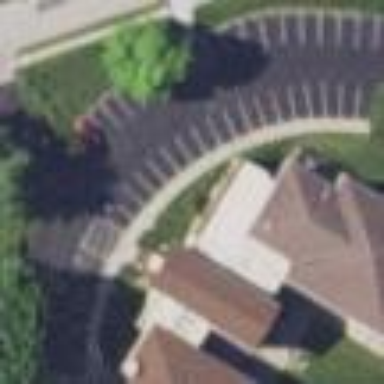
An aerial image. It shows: Parking area.